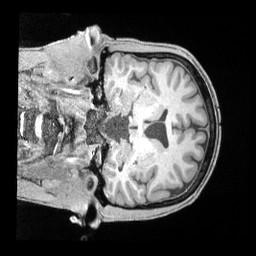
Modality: T1w
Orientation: coronal
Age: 34
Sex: male
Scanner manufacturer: siemens
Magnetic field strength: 3 T
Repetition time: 2 s
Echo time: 0.00211 s